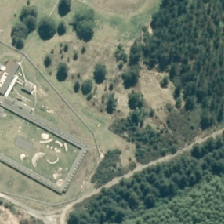
Land cover: high_producing_grassland